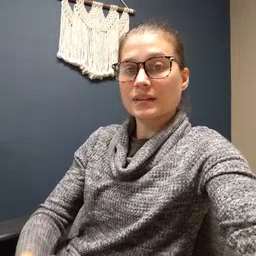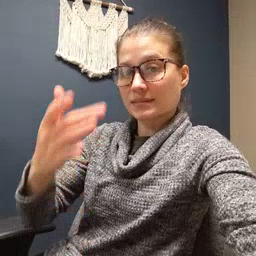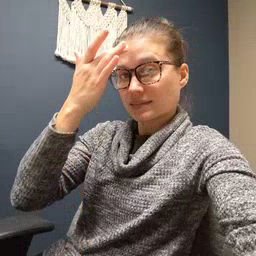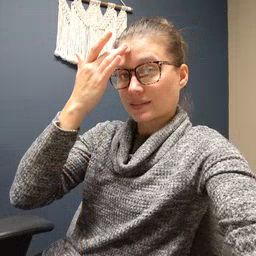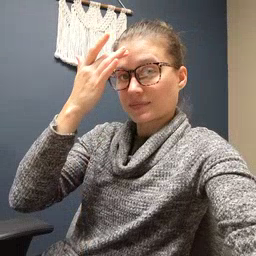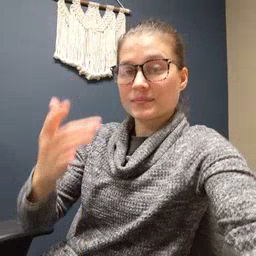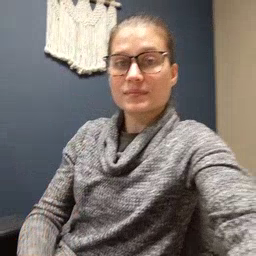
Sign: sick